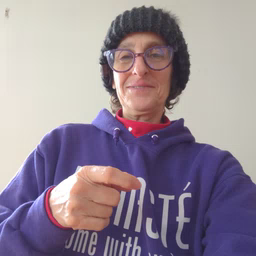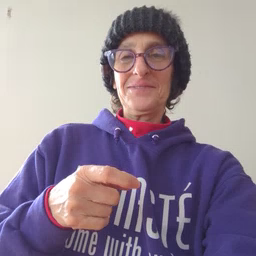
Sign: orange